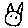
Label: cat